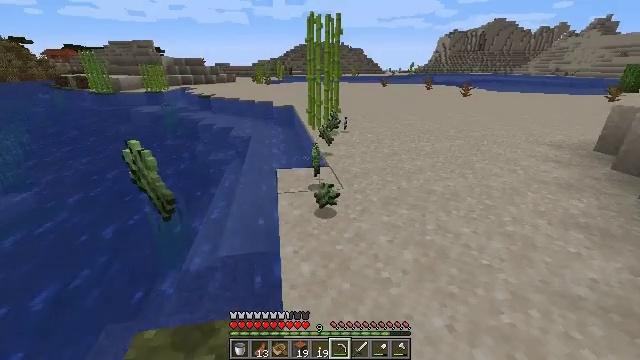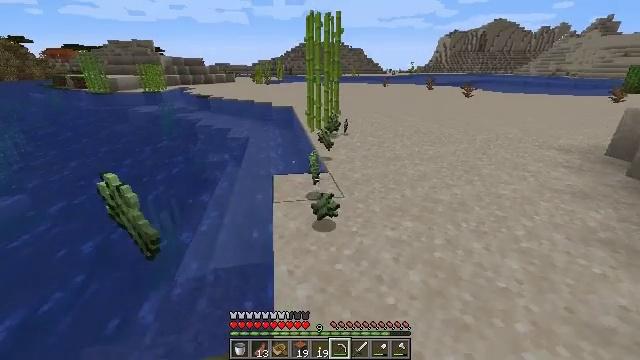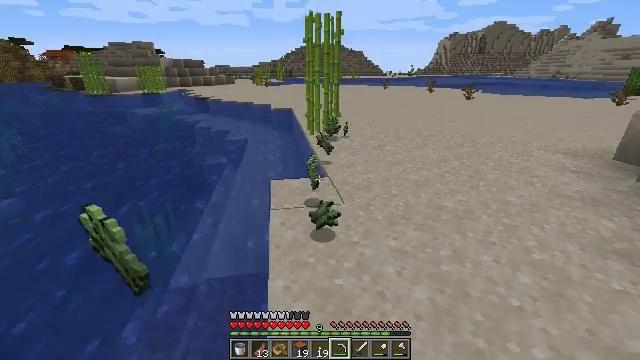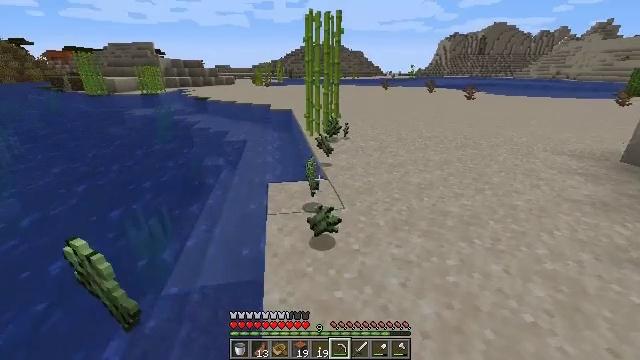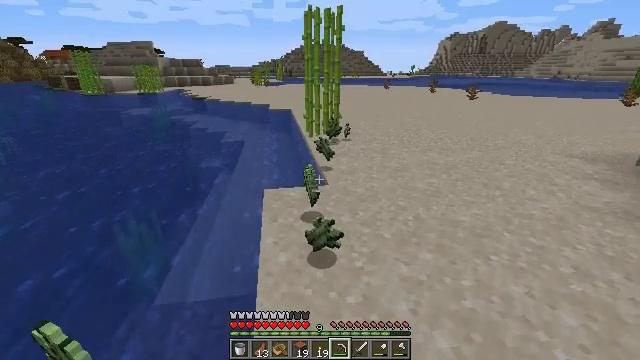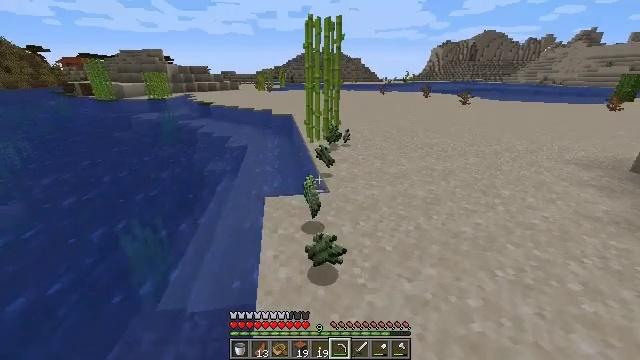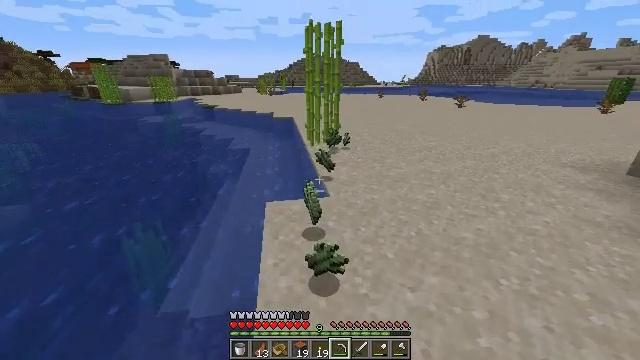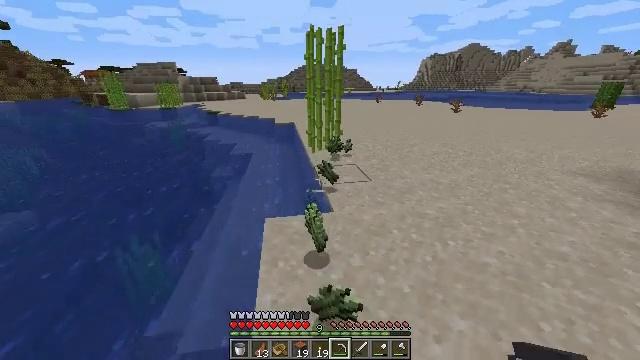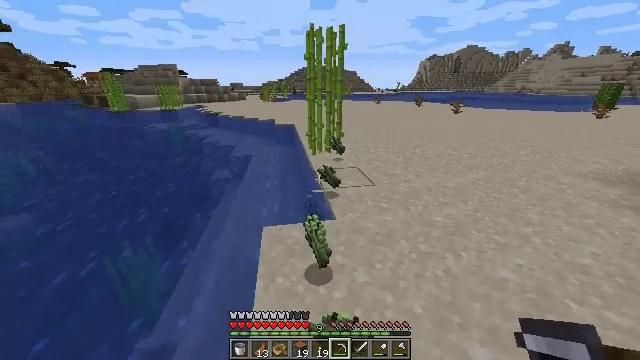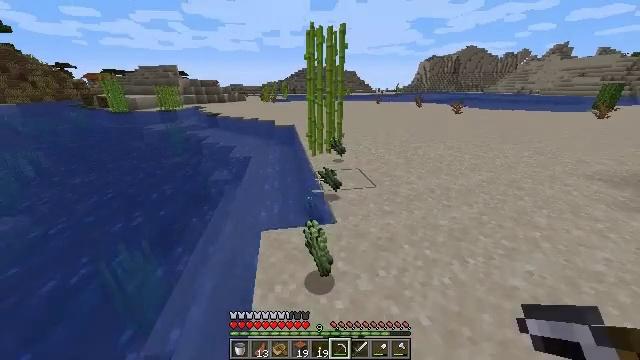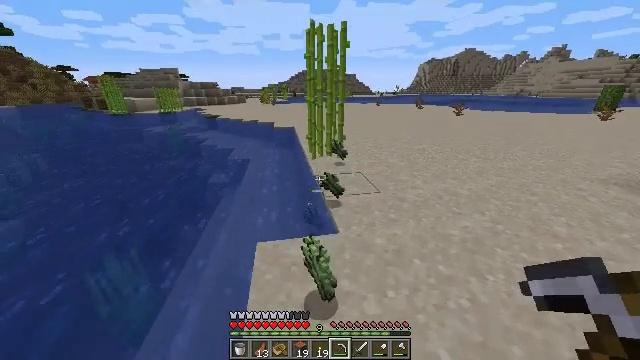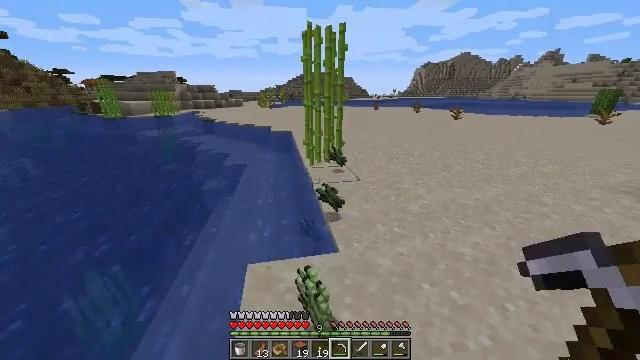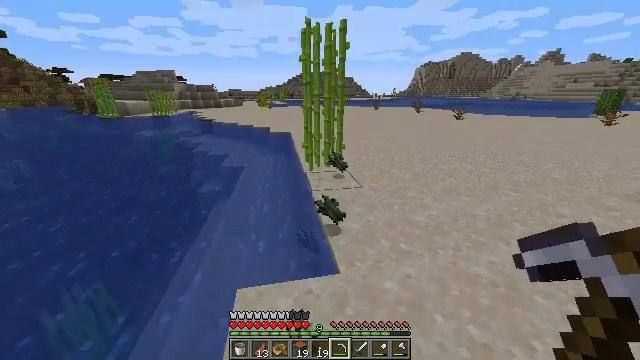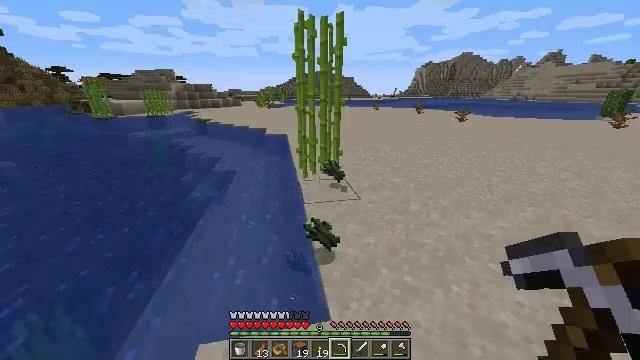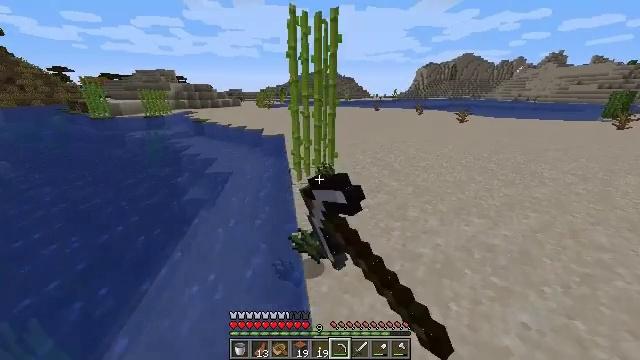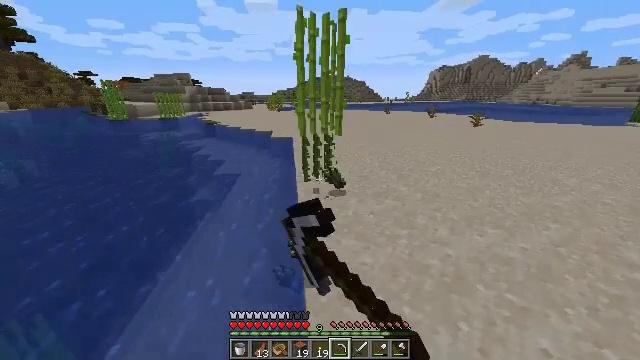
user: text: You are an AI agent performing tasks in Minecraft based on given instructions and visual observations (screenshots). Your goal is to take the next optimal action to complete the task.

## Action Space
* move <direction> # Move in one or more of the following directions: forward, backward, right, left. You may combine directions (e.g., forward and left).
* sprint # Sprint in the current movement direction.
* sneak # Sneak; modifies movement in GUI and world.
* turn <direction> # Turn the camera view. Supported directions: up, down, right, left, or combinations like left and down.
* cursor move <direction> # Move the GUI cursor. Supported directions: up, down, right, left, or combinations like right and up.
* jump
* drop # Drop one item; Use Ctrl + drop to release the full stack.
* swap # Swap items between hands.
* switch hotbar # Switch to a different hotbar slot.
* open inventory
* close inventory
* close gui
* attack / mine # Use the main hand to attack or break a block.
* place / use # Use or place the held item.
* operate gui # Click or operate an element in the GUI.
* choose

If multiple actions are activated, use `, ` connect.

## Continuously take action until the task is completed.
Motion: motion action
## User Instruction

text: Gather sugar cane for crafting.
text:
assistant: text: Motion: move forward
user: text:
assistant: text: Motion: move forward
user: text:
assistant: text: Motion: move forward
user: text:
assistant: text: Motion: move forward, sprint
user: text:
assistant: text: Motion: move forward, sprint
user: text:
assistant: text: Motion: move forward, sprint
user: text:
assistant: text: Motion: move forward, sprint
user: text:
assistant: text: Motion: move forward, sprint
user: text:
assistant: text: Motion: move forward
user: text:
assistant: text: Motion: move forward
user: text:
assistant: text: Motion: move forward
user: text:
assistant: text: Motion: move forward
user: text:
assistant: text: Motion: move forward and move right, attack / mine
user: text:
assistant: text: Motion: move forward and move right, attack / mine
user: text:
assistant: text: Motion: move forward and move right, turn left, attack / mine
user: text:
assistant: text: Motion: move forward and move right, turn left, attack / mine
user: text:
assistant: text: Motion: move forward, turn left, attack / mine
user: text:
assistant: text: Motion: move forward, attack / mine
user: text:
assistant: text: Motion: move forward, turn left, attack / mine
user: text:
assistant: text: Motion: move forward, turn left, attack / mine
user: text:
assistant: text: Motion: move forward, attack / mine
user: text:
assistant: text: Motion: move forward and move right, attack / mine
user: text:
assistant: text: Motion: move forward and move right, turn left, attack / mine
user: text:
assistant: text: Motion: move right, turn left, attack / mine
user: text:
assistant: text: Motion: move right, turn left, attack / mine
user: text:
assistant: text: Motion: move right, attack / mine
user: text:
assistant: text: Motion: move right
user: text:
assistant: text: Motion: move right
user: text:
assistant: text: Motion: move forward and move right
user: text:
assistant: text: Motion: move forward